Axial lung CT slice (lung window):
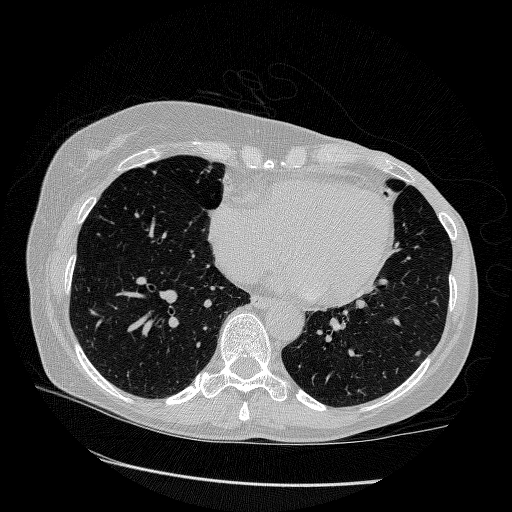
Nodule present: no